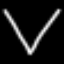
Label: diamond